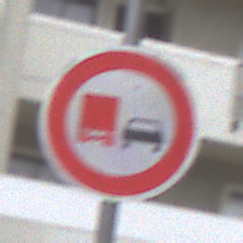
Verkehrszeichen: UeberholverbotKraftfahrzeuge
Umgebung: Outdoor, Urban
Tageszeit: Midday
Wetter: Overcast
Licht: Natural
Jahreszeit: NotSpecified
Kontrast: LowContrast